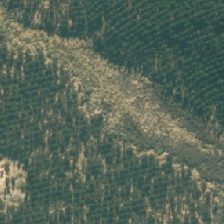
Land cover: manuka_kanuka